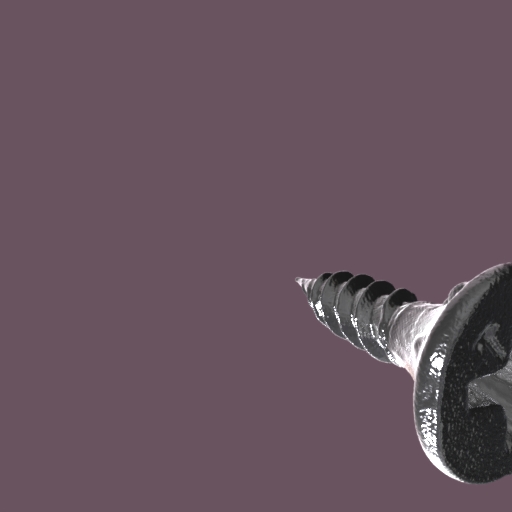
Label: screw